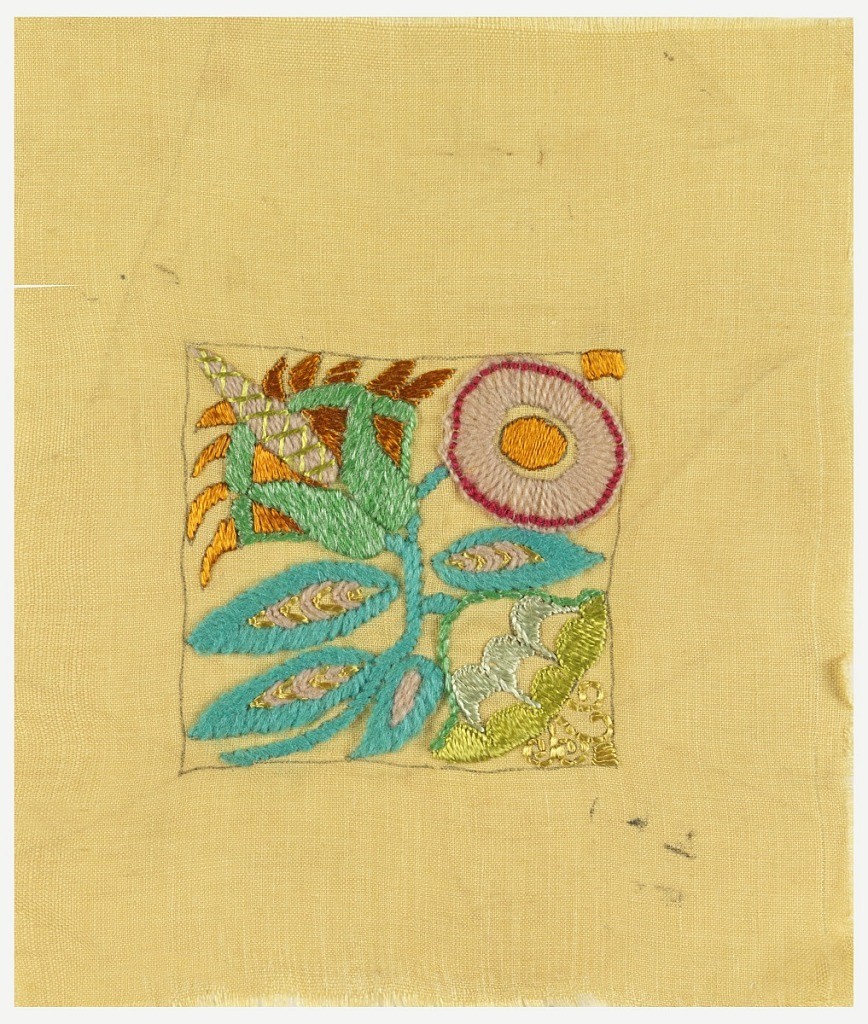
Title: Sample
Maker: Eleanor Mabel Sarton, English, 1878–1950
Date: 1915–20
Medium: cotton Technique: embroidered on plain weave
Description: Upholstery sample in stylized flowers designed in a square of multi-colors and stitches on yellow. Pencil drawn square around design.